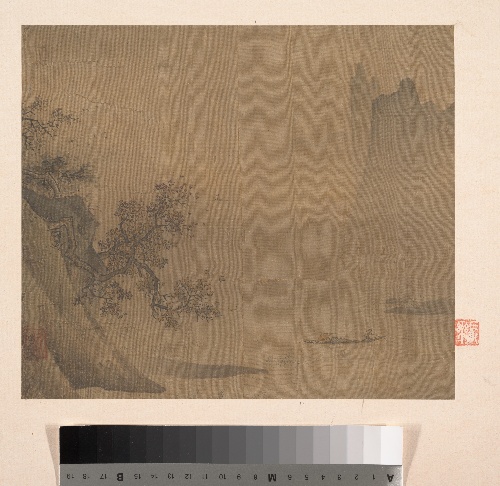
Title: 明   佚名  煙雨橫舟圖   冊頁|Rainy Landscape
Artist: Unidentified artist
Object type: Album leaf
Classification: Paintings
Medium: Album leaf; ink and color on silk
Culture: China
Period: Ming dynasty (1368–1644)
Dimensions: 8 3/4 x 10 1/8 in. (22.2 x 25.7 cm)
Department: Asian Art
Credit line: From the Collection of A. W. Bahr, Purchase, Fletcher Fund, 1947
Accession year: 1947
Repository: Metropolitan Museum of Art, New York, NY
Tags: Mountains|Landscapes|Boats